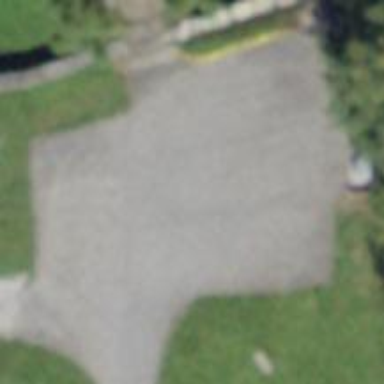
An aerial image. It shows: Parking area.